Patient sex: M
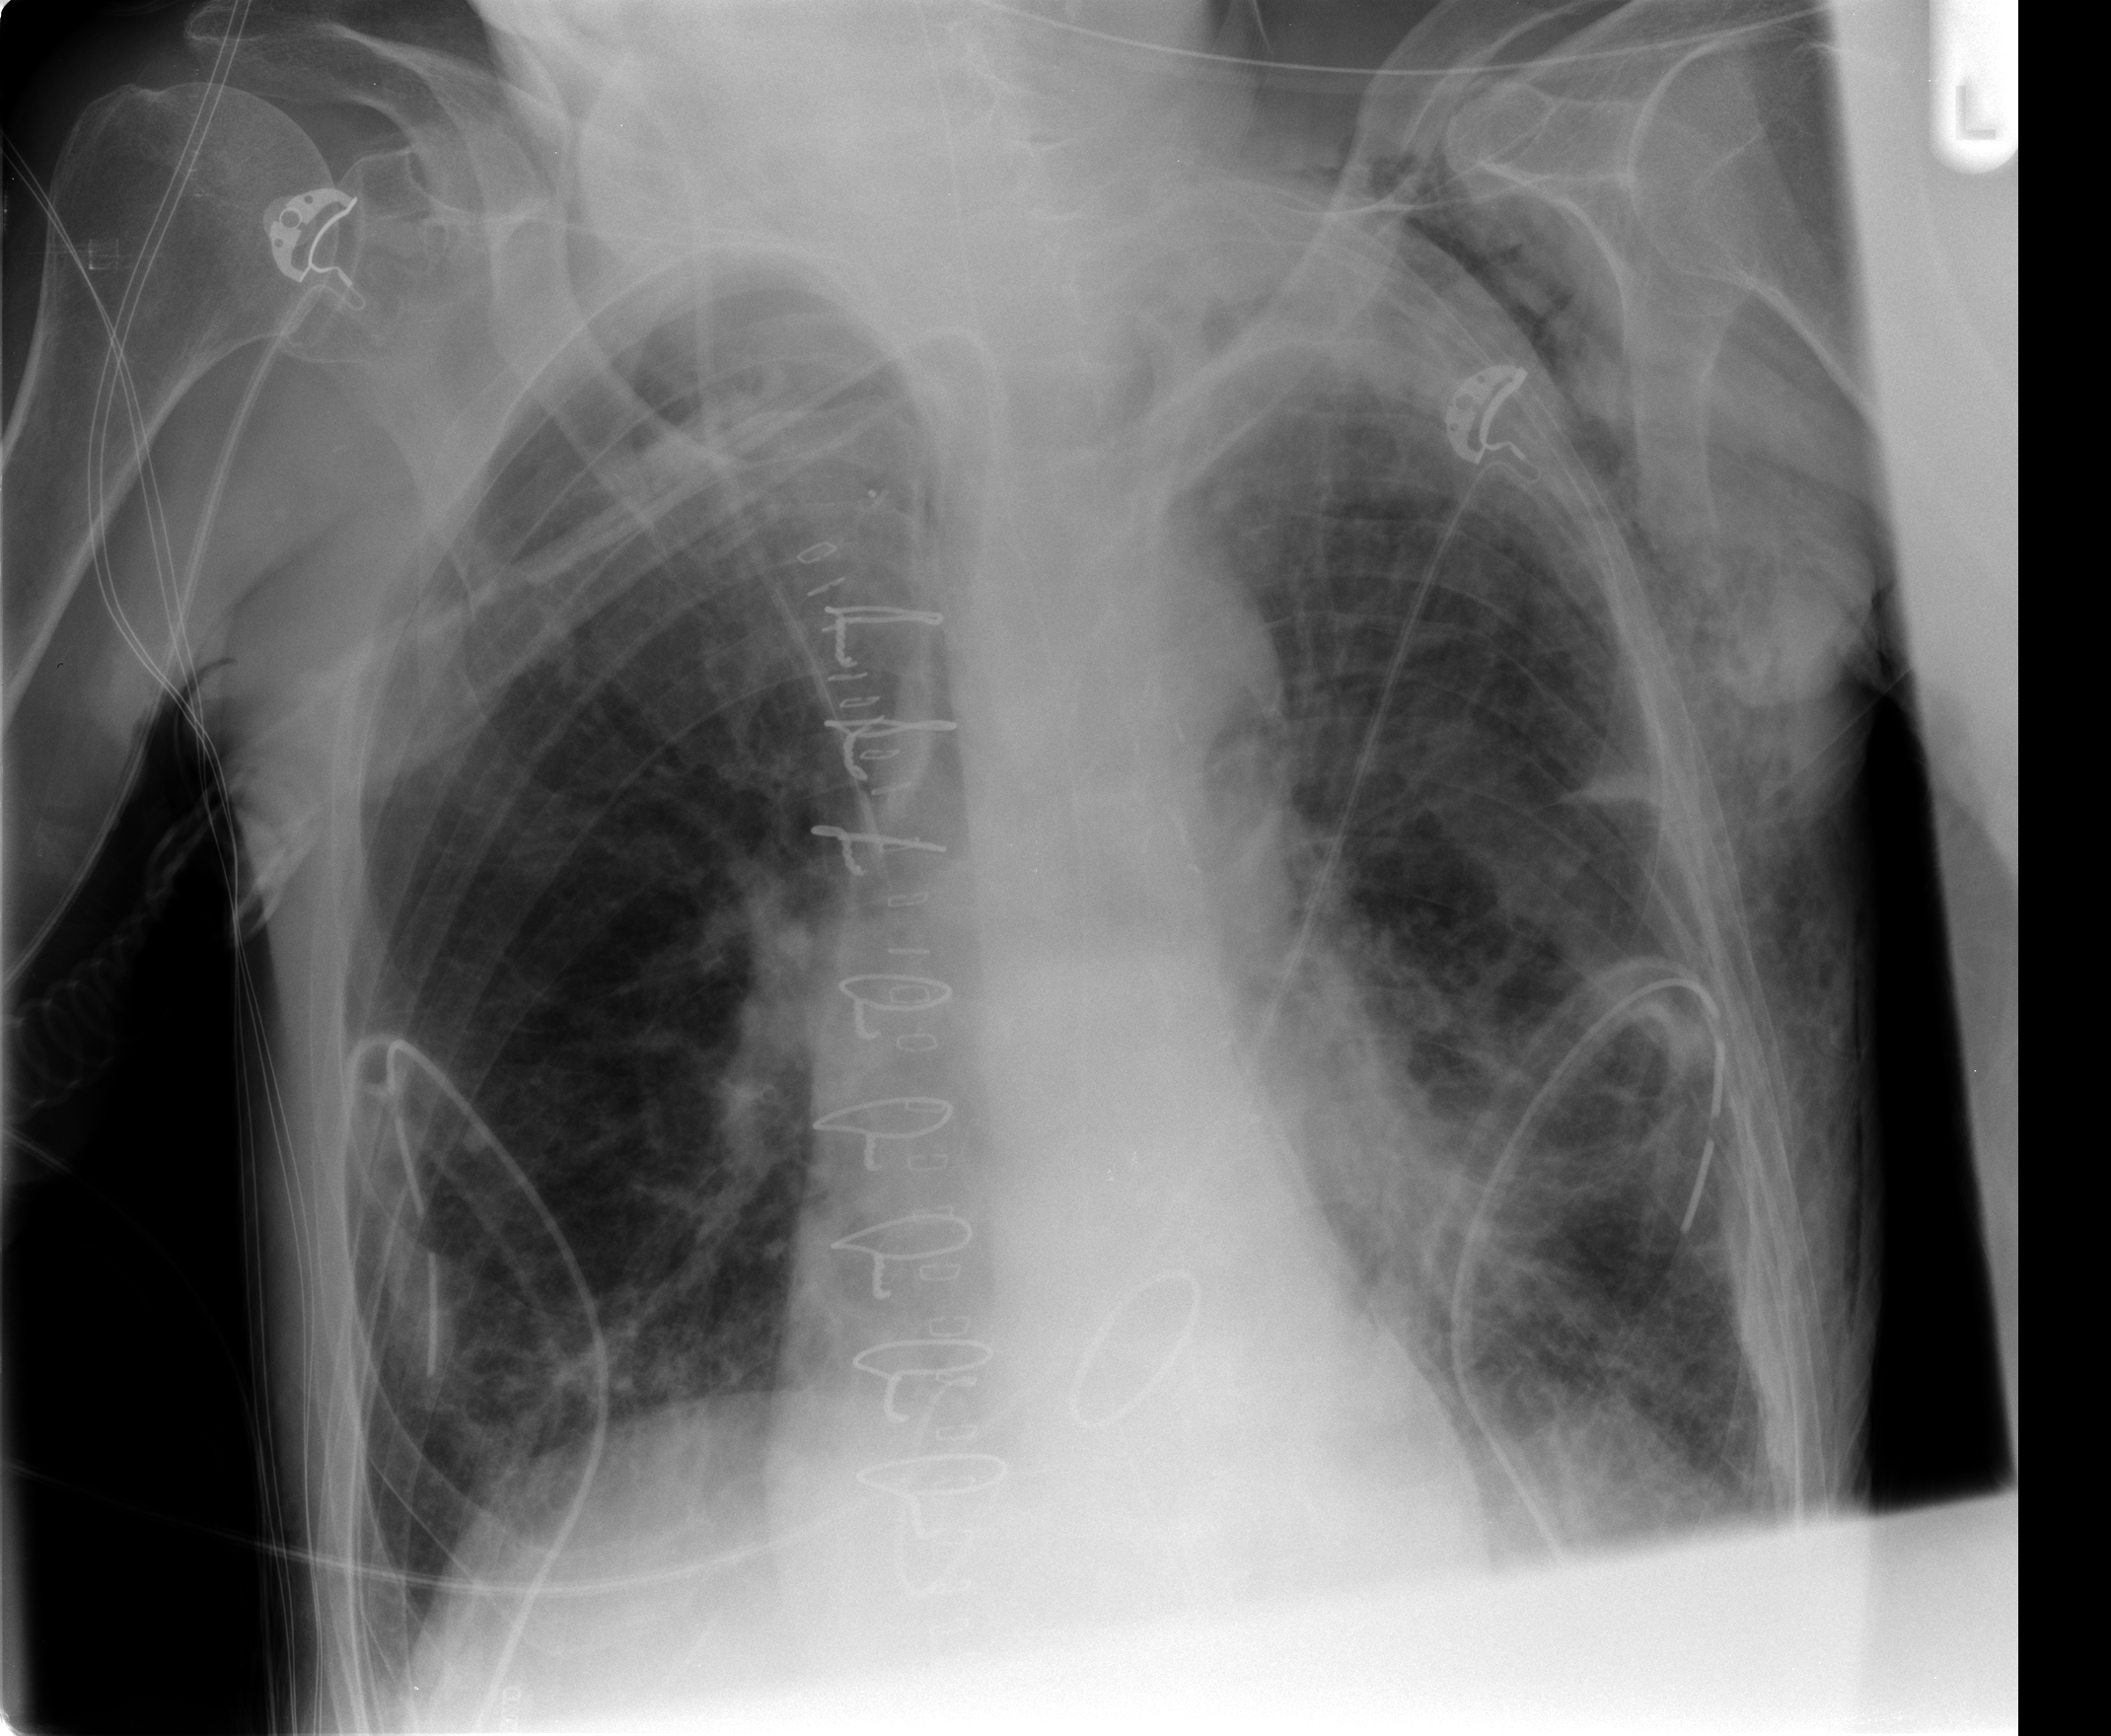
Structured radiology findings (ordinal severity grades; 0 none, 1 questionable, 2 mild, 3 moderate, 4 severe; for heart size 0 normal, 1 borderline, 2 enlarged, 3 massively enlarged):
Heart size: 0
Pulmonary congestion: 2
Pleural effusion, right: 0
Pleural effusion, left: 0
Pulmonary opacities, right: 0
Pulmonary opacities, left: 0
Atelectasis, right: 0
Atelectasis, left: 2